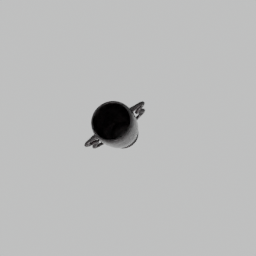
Label: decoration